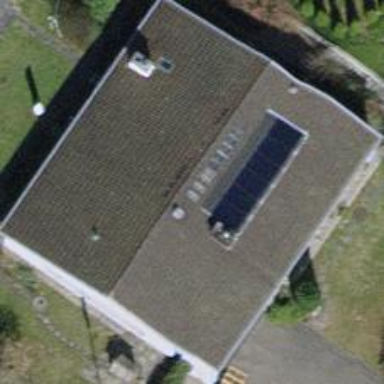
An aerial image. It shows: Detached building with tile roof.